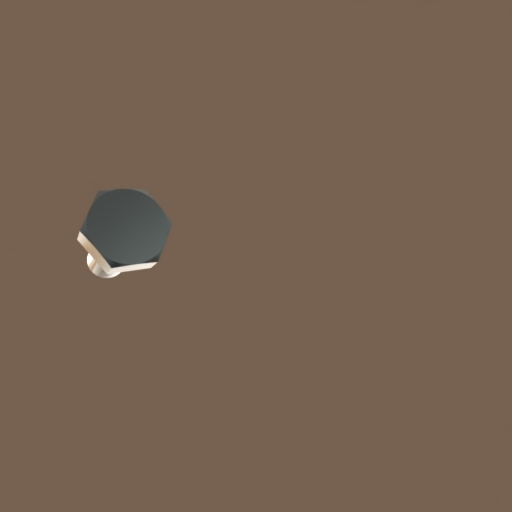
Label: bolt